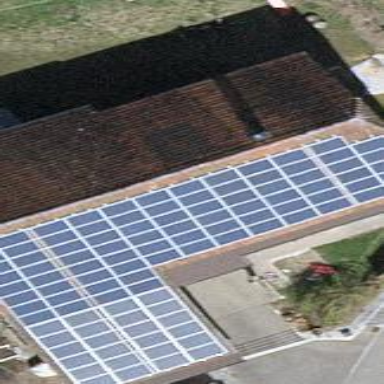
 consisting of solar photovoltaic panels."